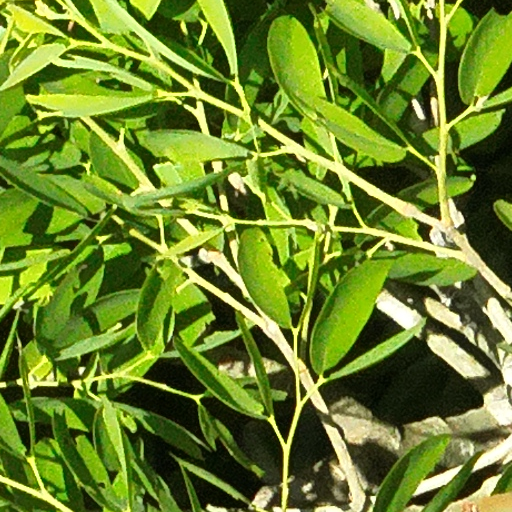
Species: Hymenaea courbaril
GBIF accepted scientific name: Hymenaea courbaril
Crown area (m\u00b2): 393.84